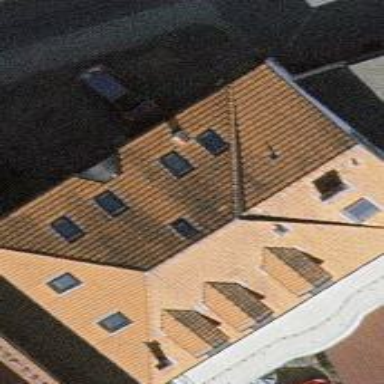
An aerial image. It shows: Simple and straightforward house.